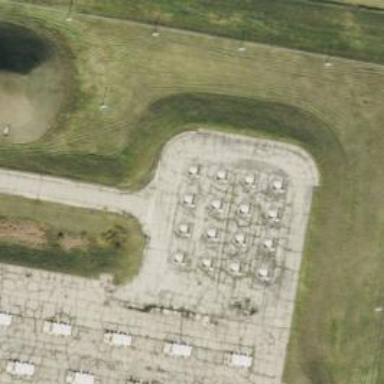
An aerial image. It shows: Military bunker.